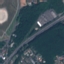
Land use / land cover class: Highway